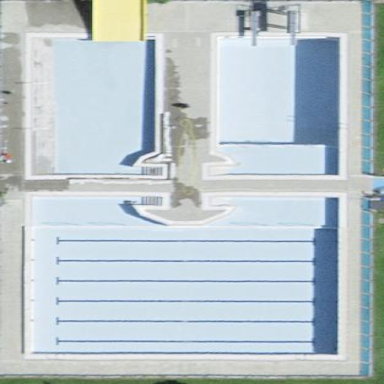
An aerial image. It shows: Water park area designed for swimming and leisure activities.